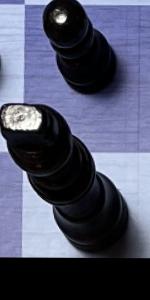
Label: King_Black